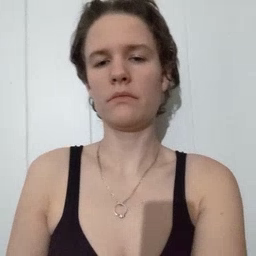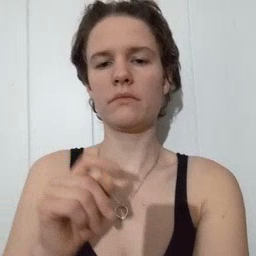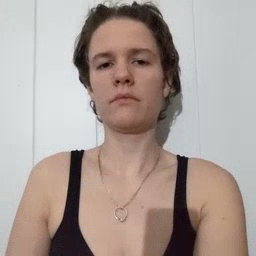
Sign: TV